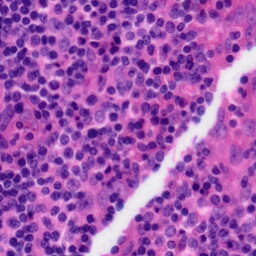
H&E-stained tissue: Tonsil